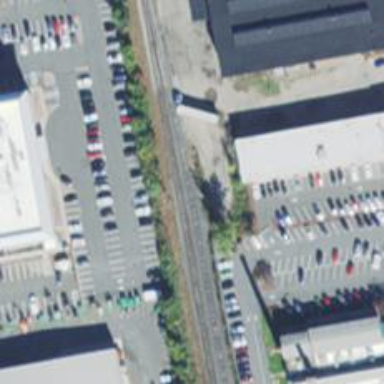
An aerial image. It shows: Railway signal.